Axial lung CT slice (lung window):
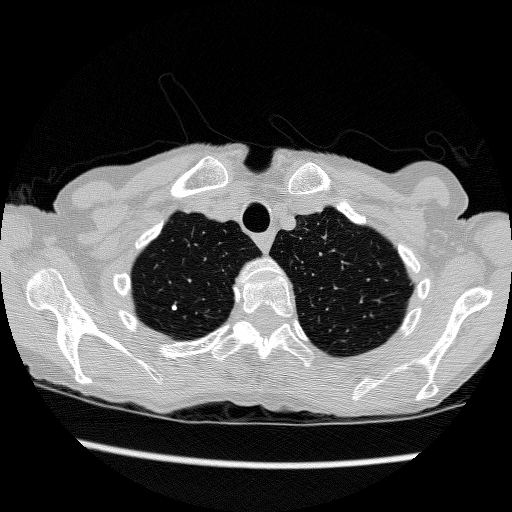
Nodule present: no